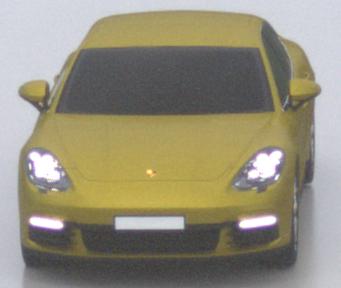
Make: Porsche
Model: Panamera
Detailed model: Panamera (971)
Model produced from: 2016/11
Model produced until: 2018/08
Doors: 5
Color: yellow
Road condition: wet road
Daytime: midday
Contrast: low contrast